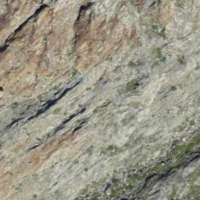
EUNIS habitat code: 48
Species observed at this site:
Corvus corone
Pernis apivorus
Parus major
Anthus spinoletta
Pica pica
Phoenicurus ochruros
Garrulus glandarius
Fringilla coelebs
Passer italiae
Pyrrhocorax graculus
Corvus corax